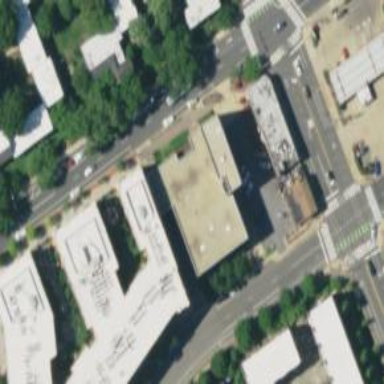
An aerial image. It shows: Office building.